Field crop: maize
Growth stage: 2
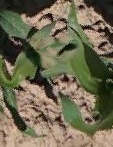
Species: maize